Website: apple
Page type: customer-info-address
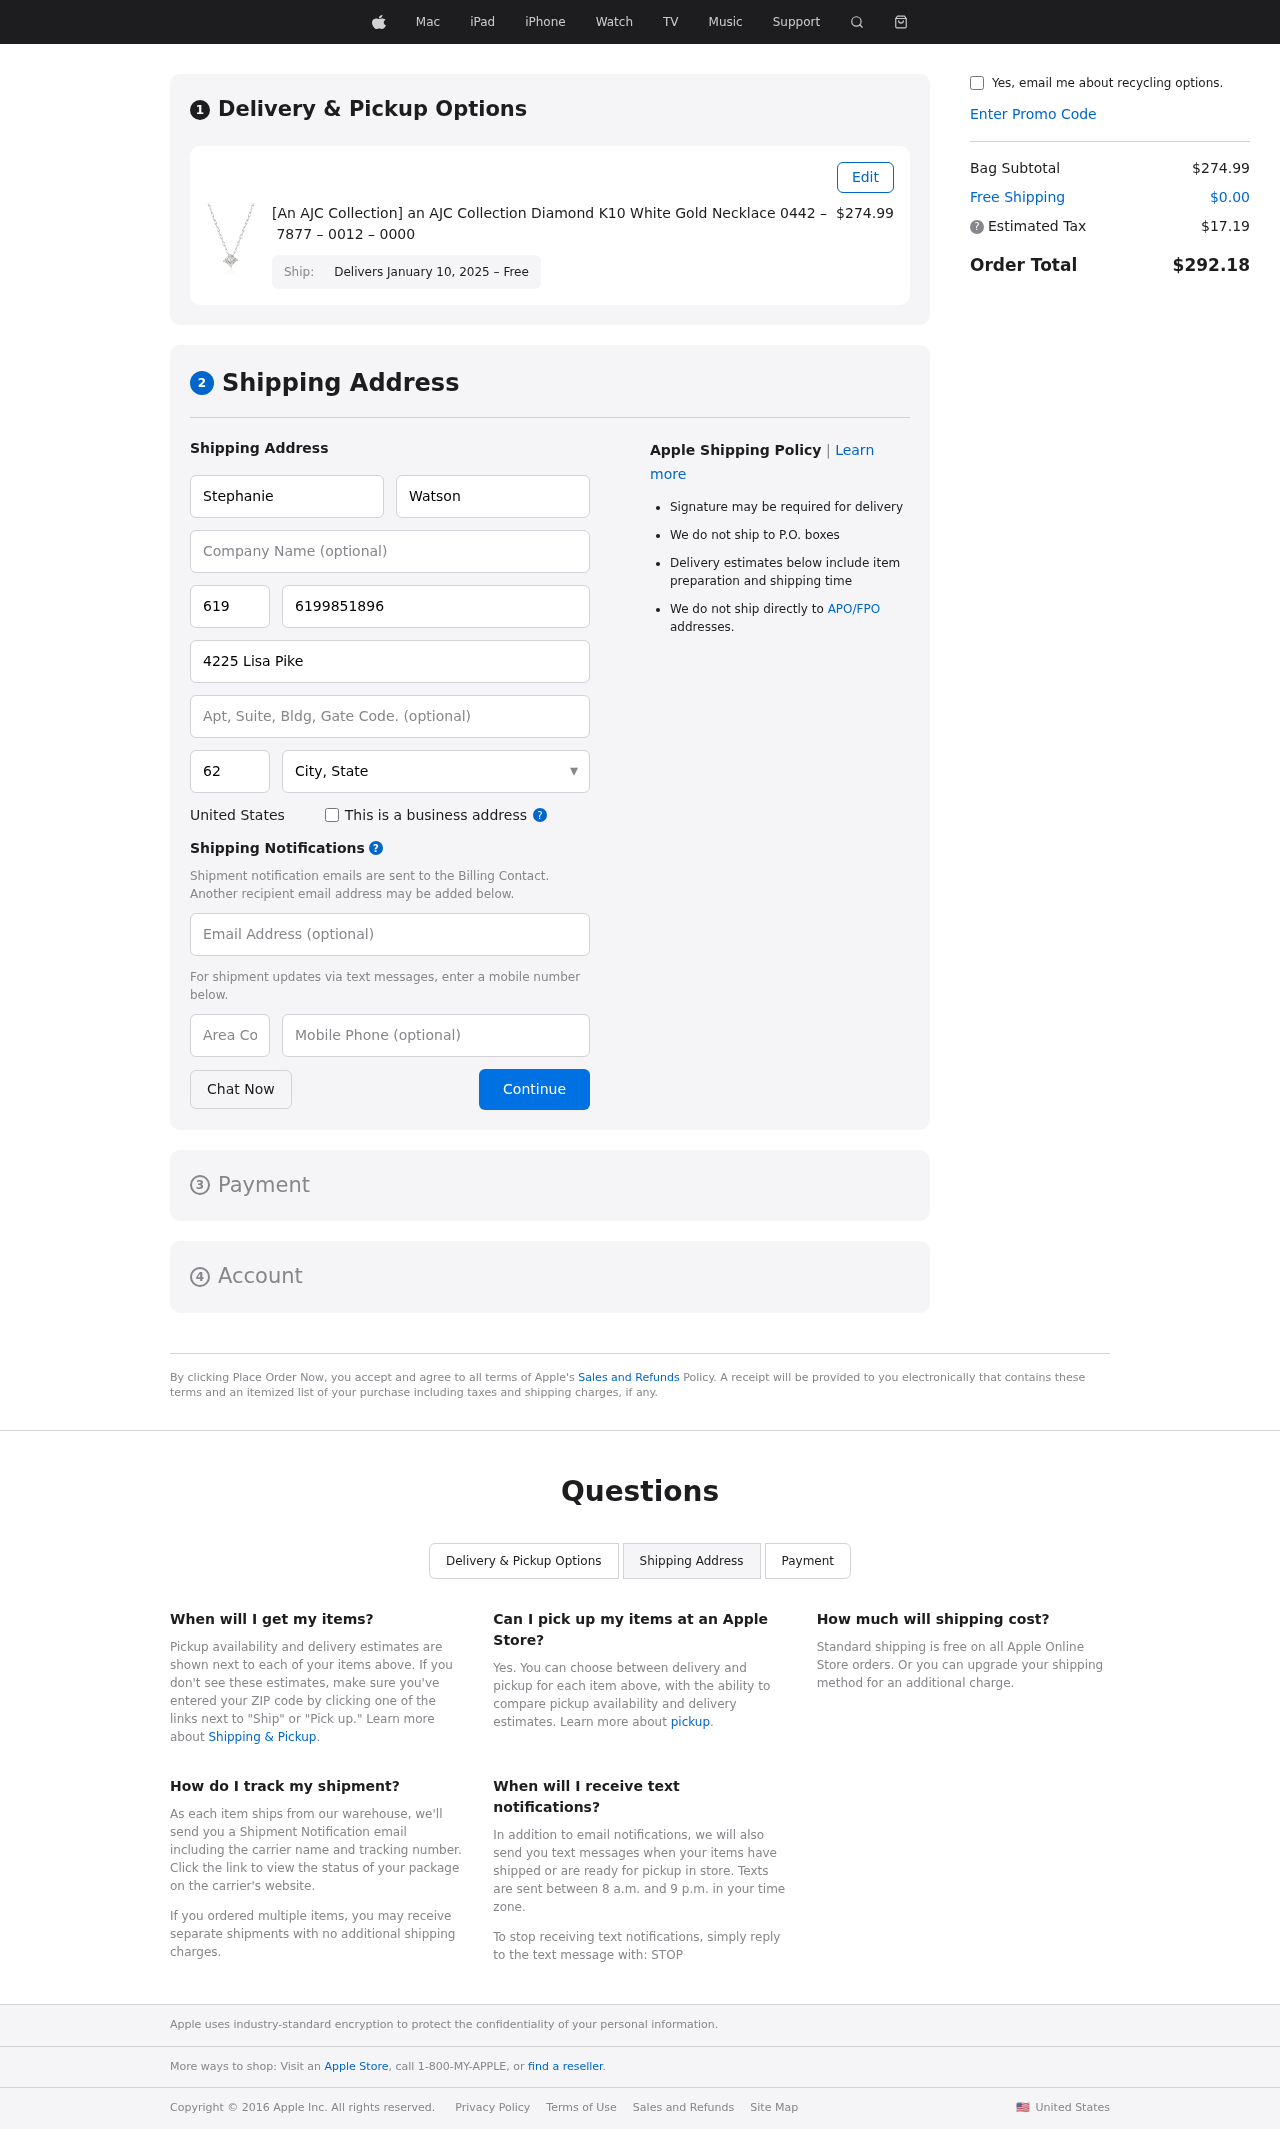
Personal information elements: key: PII_CITY_STATE
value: West Melanie, MI
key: PII_COUNTRY
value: United States
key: PII_EMAIL
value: stephanie.watson@hotmail.com
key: PII_FIRSTNAME
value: Stephanie
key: PII_LASTNAME
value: Watson
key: PII_PHONE
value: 6199851896
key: PII_PHONE_ALT
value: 8442464968
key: PII_PHONE_ALT_AREA
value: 844
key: PII_PHONE_AREA
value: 619
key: PII_POSTCODE
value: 62868
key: PII_STREET
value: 4225 Lisa Pike
Product elements: key: PRODUCT1_NAME
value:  [An AJC Collection] an AJC Collection Diamond K10 White Gold Necklace 0442 – 7877 – 0012 – 0000 
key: PRODUCT1_PRICE
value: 274.99
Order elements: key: ORDER_DELIVERY_DATE
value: Delivers January 10, 2025 – Free
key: ORDER_SUBTOTAL
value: $274.99
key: ORDER_SHIPPING_COST
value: $0.00
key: ORDER_TAX
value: $17.19
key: ORDER_TOTAL
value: $292.18